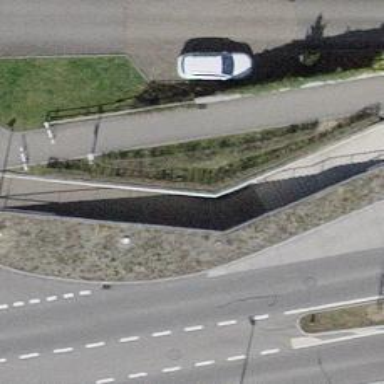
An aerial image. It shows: Tunnel footway.